Aerial crown-view tile of a tropical tree (Barro Colorado Island, Panama), acquired 20250414:
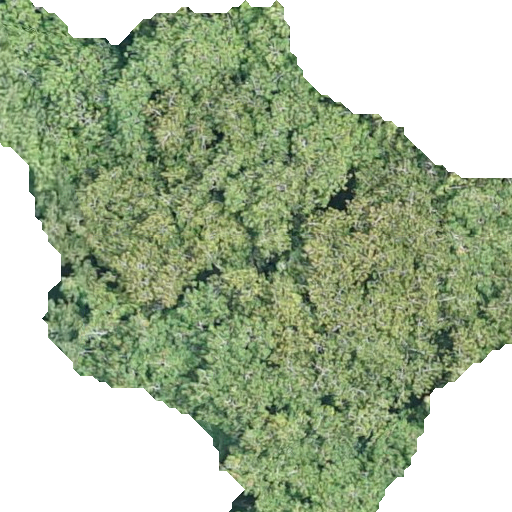
Species: Virola surinamensis
GBIF accepted scientific name: Virola surinamensis
Crown area: 285.796 m²